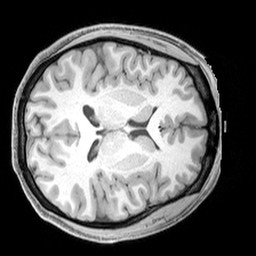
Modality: T1w
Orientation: axial